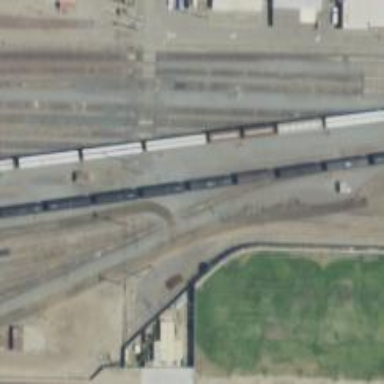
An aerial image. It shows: Railway yard.